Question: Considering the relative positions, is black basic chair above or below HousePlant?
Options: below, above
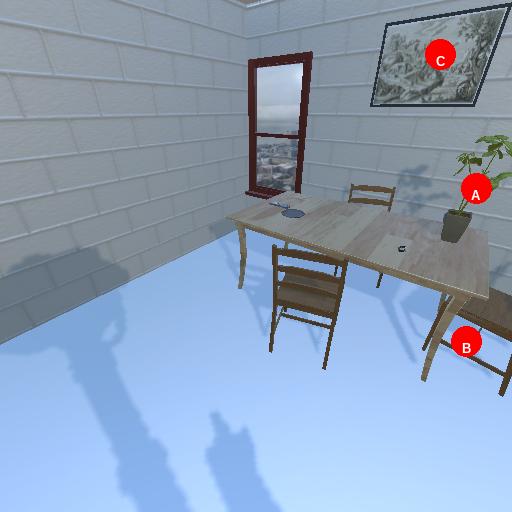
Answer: below